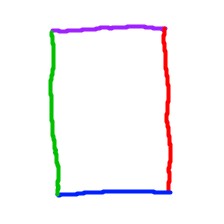
Shape: rectangle